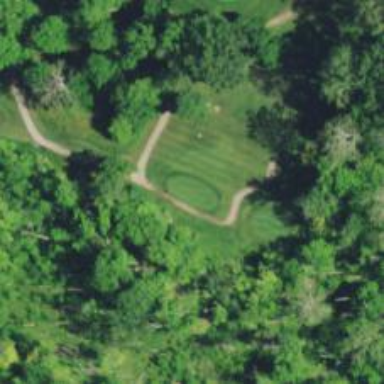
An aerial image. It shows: Golf hole.